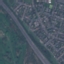
Label: Highway